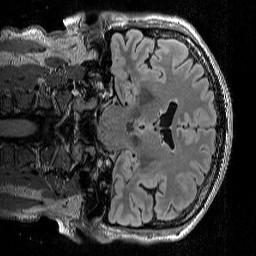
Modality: T2w
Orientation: coronal
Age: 52
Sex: male
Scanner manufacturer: siemens
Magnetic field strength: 3 T
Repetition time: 5 s
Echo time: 0.386 s